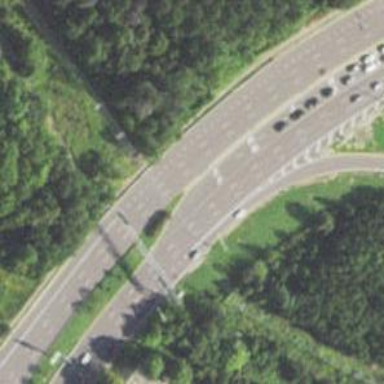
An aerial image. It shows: Expressway with asphalt surface categorized as trunk highway.